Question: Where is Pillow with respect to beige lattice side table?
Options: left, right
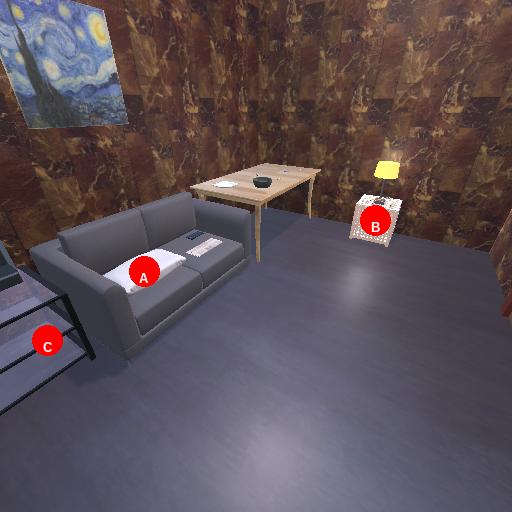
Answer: left